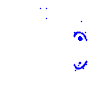
Particle: electron